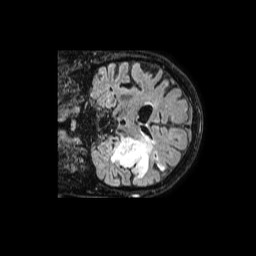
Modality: FLAIR
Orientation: coronal
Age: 74
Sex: male
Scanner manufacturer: philips
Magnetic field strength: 1.5 T
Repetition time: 4.8 s
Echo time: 0.3317 s